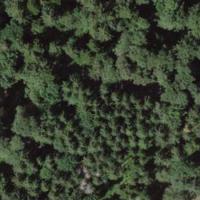
EUNIS habitat code: 44
Species observed at this site:
Lamium galeobdolon
Petasites albus